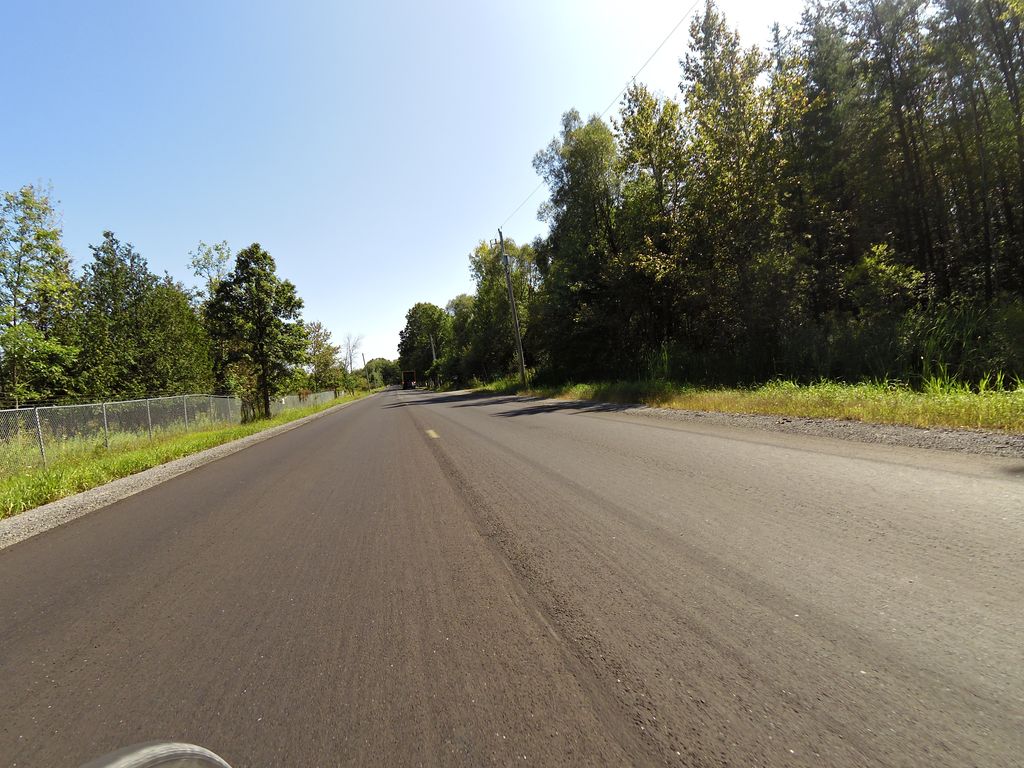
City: ottawa-gatineau